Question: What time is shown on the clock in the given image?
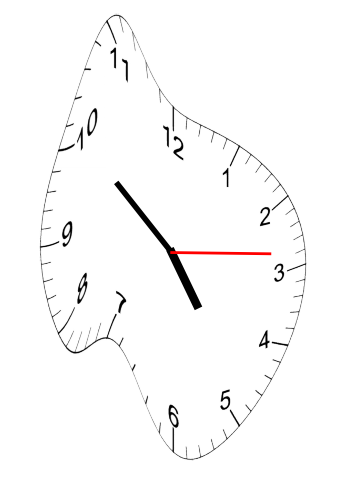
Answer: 04:51:14